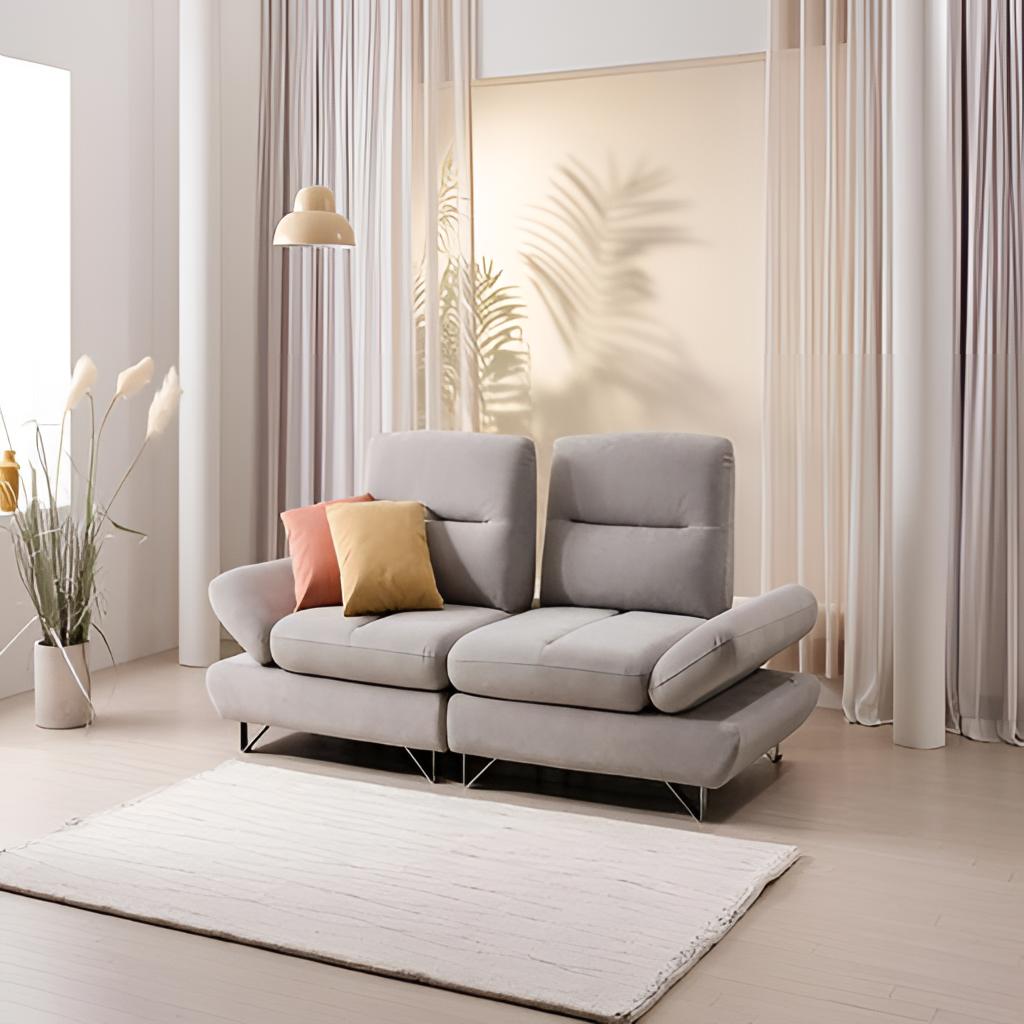
fabric sofa, living room, beige curtain wallpaper, with solid pattern, contemporary, beige wood flooring, with plank pattern